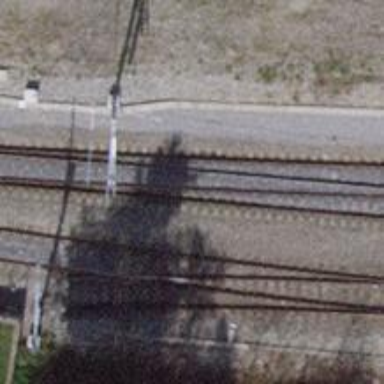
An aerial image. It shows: Railway switch.